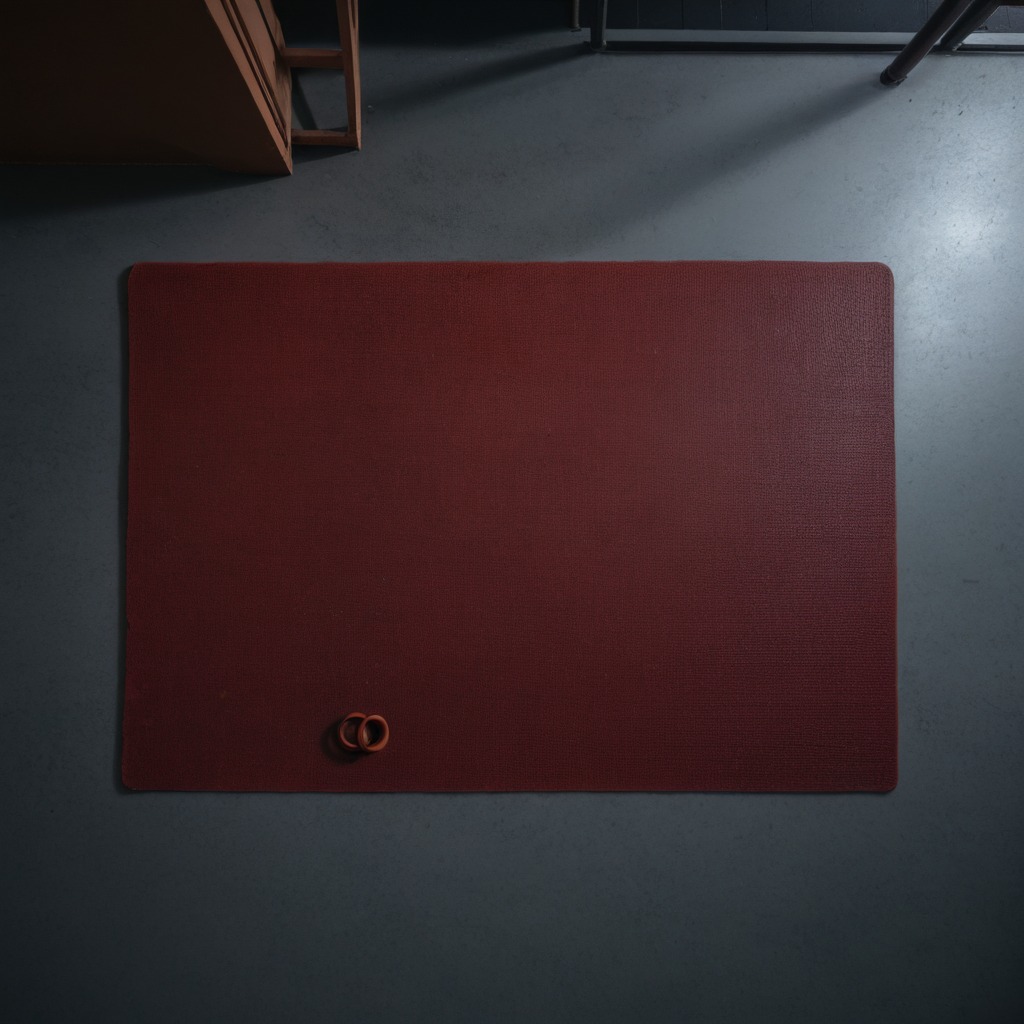
A rubber O-ring lies on the tabletop.